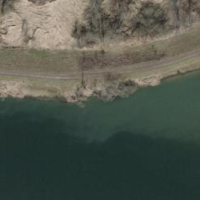
EUNIS habitat code: 15
Species observed at this site:
Motacilla alba
Himantopus himantopus